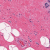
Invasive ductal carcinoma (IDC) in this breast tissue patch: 0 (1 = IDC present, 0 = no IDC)